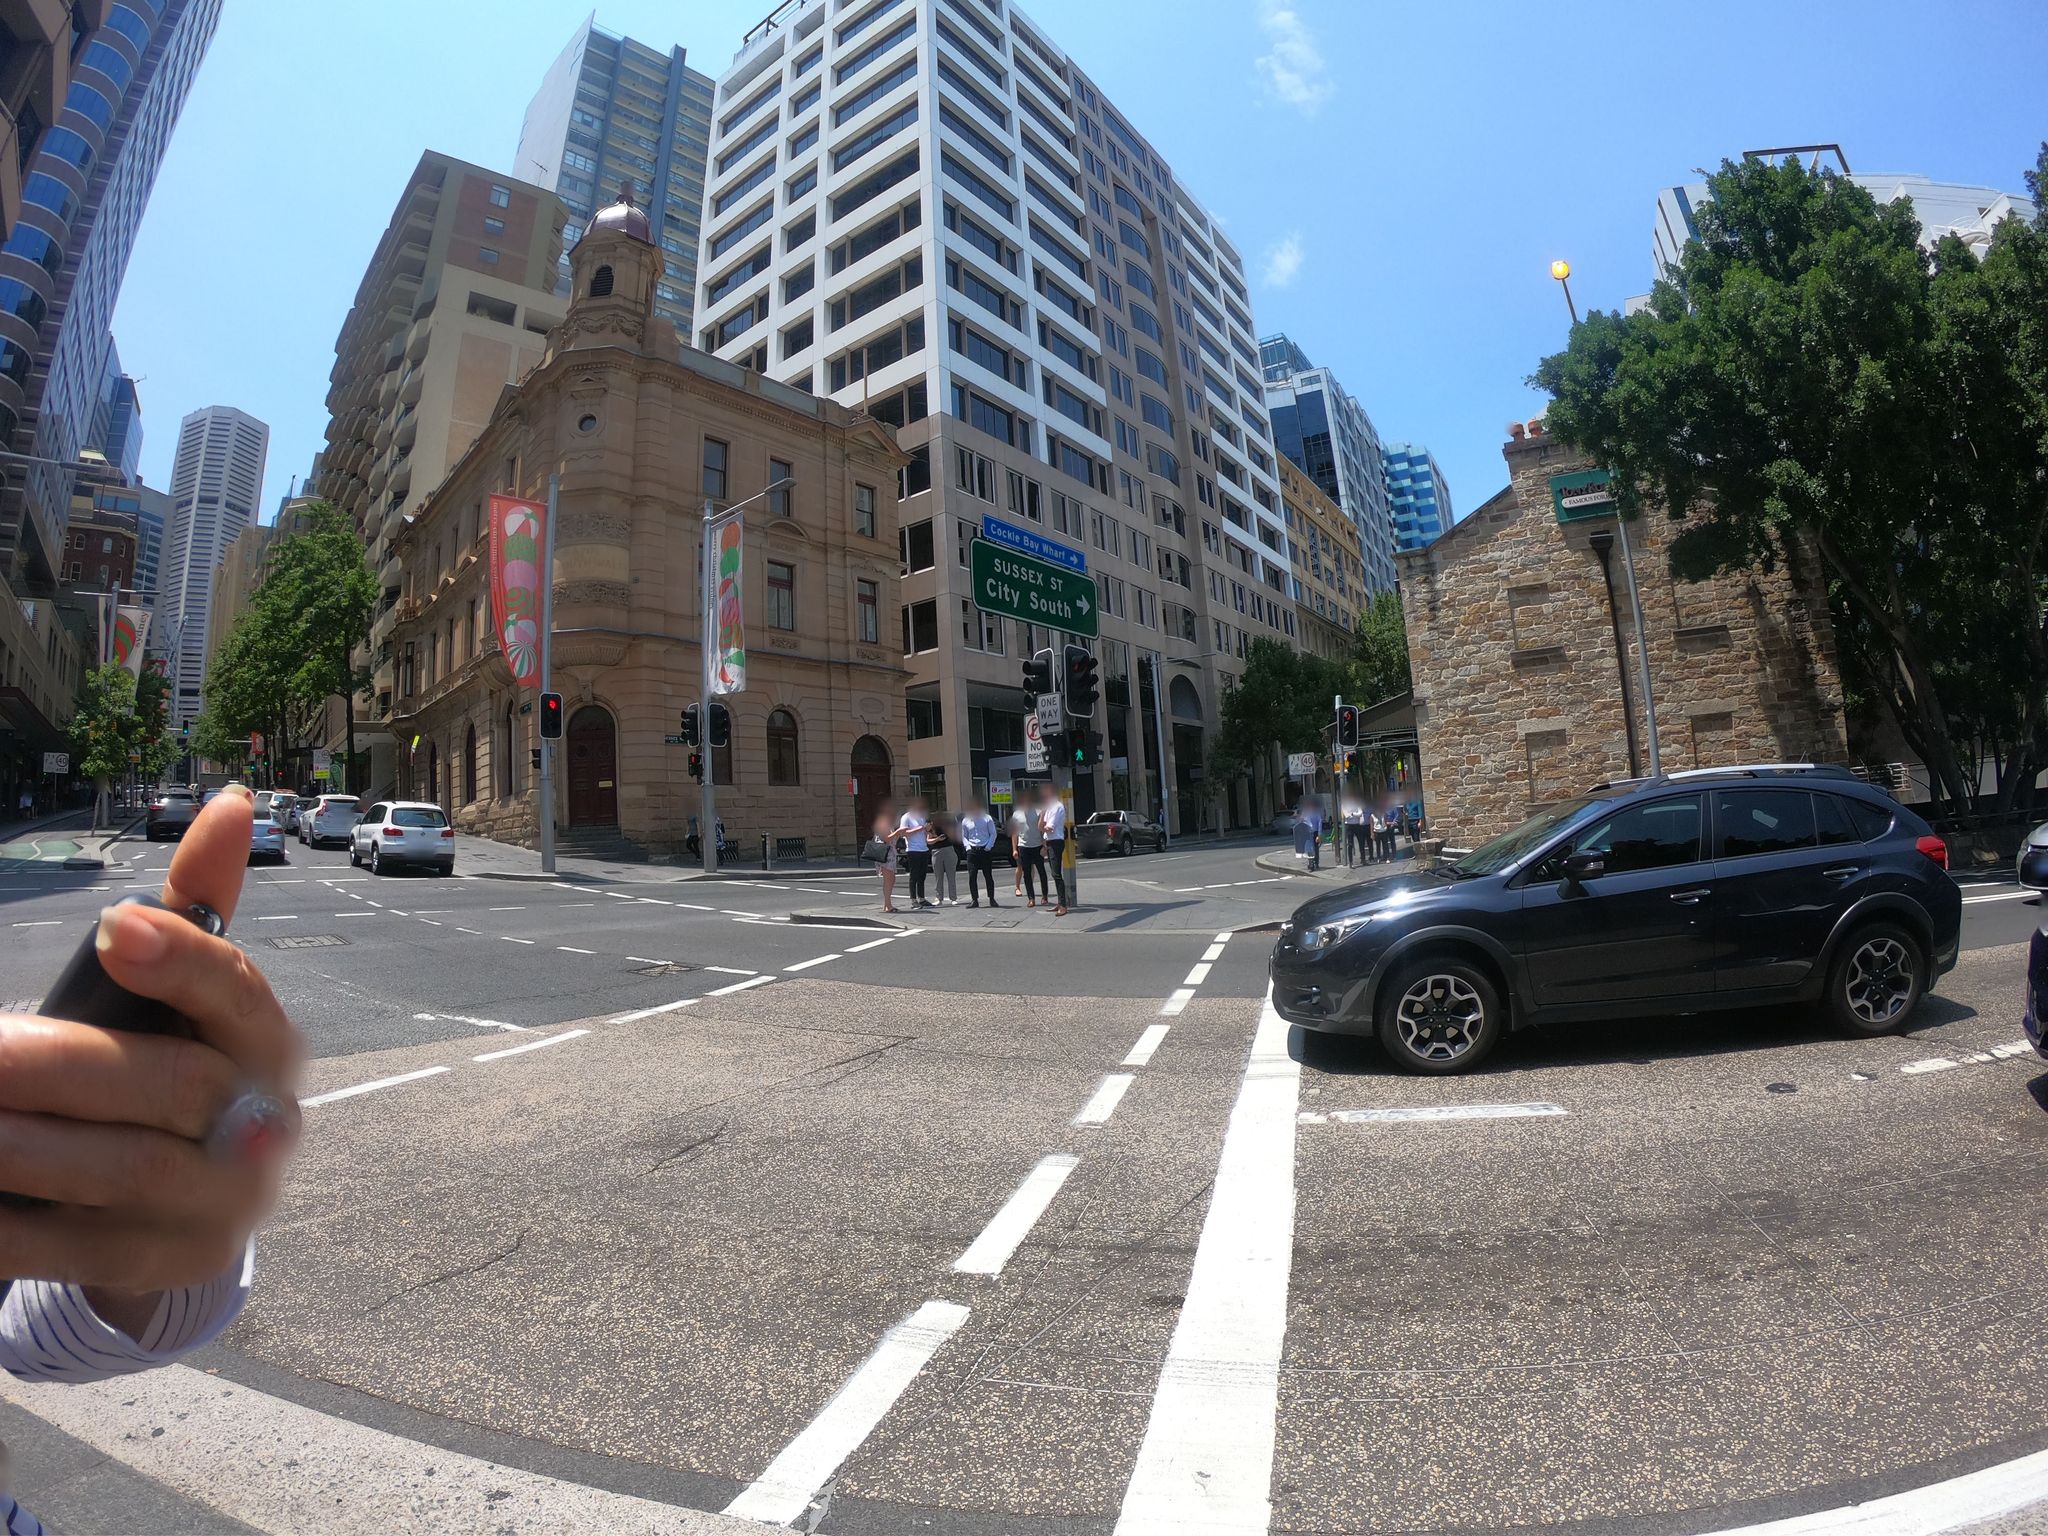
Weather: clear
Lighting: day
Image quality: good
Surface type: walking surface
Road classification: cycleway, pedestrian
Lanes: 2
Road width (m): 2.5
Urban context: urban centre
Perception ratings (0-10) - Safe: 1.09, Lively: 9.5, Beautiful: 6.17, Boring: 0.64, Depressing: 1.1, Wealthy: 8.35